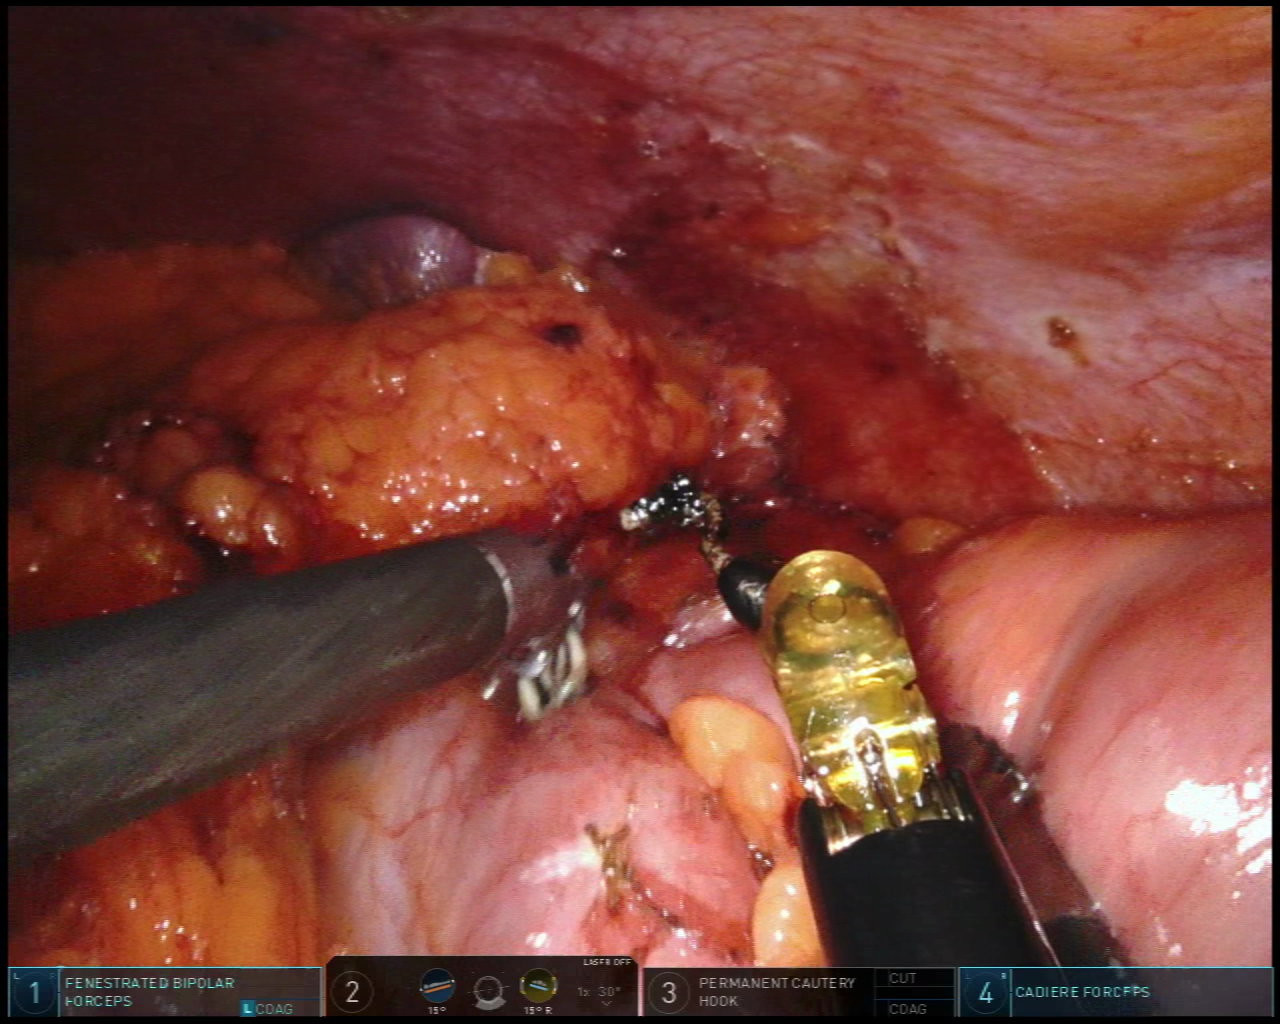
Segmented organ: spleen
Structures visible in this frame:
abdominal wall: yes
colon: yes
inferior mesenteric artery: no
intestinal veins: no
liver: no
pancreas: no
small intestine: no
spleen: yes
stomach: no
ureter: no
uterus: no
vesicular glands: no